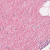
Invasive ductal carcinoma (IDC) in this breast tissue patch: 0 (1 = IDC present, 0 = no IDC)